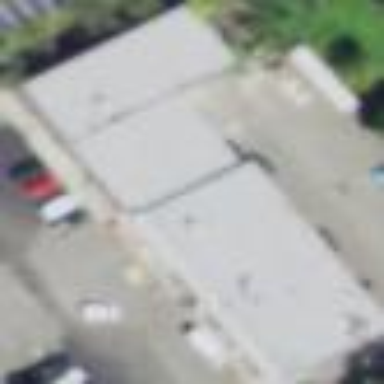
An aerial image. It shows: Commercial building housing shop specializing in tires.